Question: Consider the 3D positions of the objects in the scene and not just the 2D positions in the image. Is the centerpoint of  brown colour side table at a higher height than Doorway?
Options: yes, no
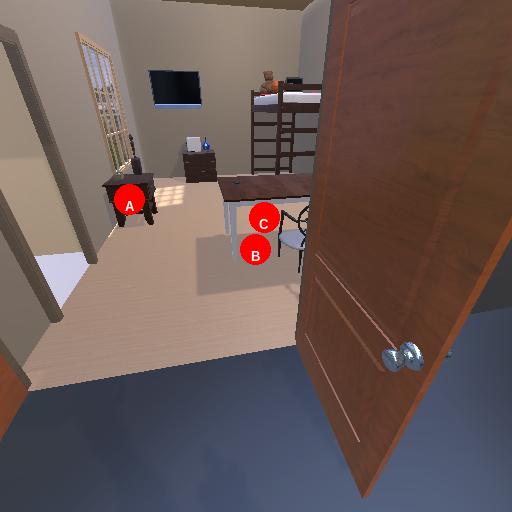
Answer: yes